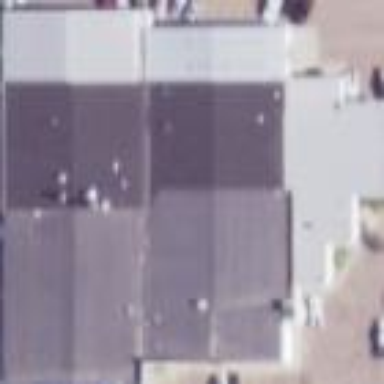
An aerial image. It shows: Retail building.